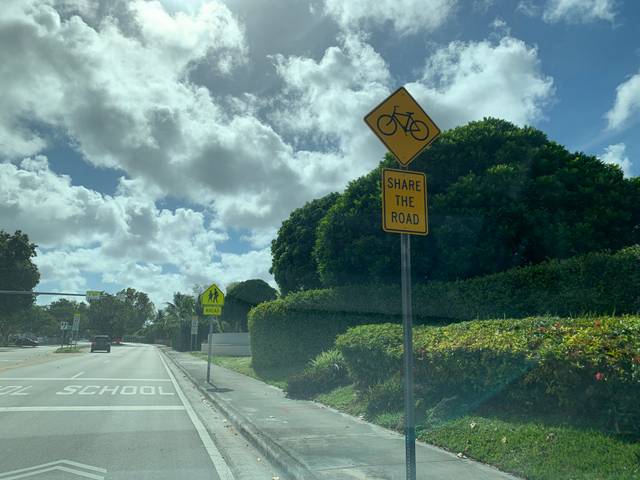
Region: United States
Coordinates: 25.671, -80.392